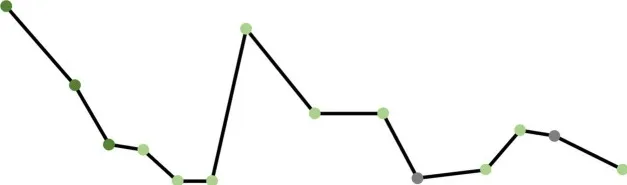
Work and Social Adjustment Score (WSAS) measure over time. The QIDS and WSAS were administered at every treatment, maintenance, and interval update visit. Dark green indicates a ketamine-assisted therapy session, light green indicates ketamine maintenance session, and gray indicates an interval update session. No data on WSAS week 23 is due to missed measure administration. Breaks in timeline indicate weeks without any visits.
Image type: chart (chart)